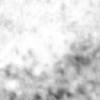
Label: no_change